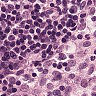
Metastatic tissue present: no